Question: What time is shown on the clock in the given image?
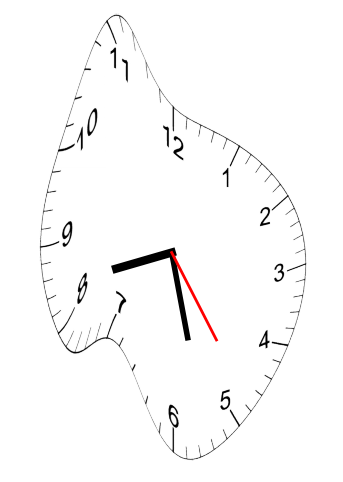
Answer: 08:27:24